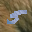
Label: 5